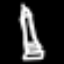
Label: pencil